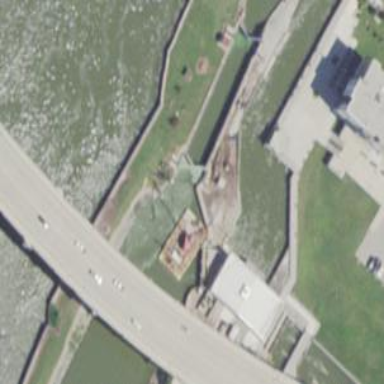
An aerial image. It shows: Lock gate on waterway.